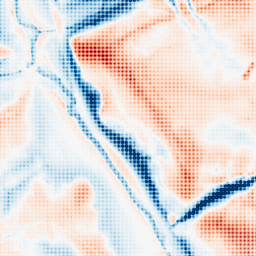
Category: trend_removal
Decomposition family: local_polynomial
Decomposition parameters: window_size: 51
degree: 2
Upsampling method: sinc_blackman
Upsampling parameters: scale: 4
kernel_size: 4
Upsampling scale: 4